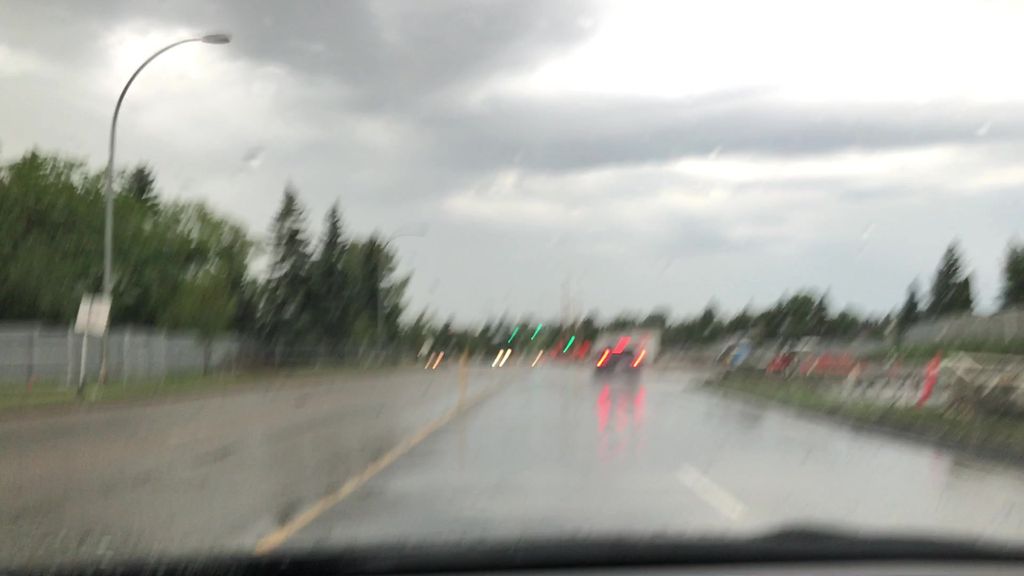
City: edmonton